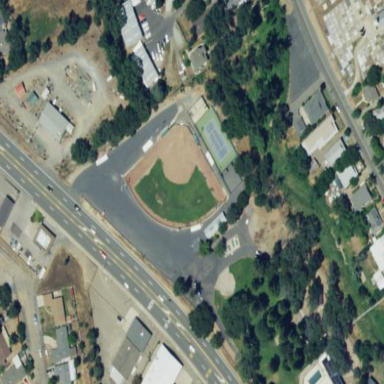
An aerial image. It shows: Baseball pitch for leisure land activities.